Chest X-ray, PA view. Patient: 31 years old, sex F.
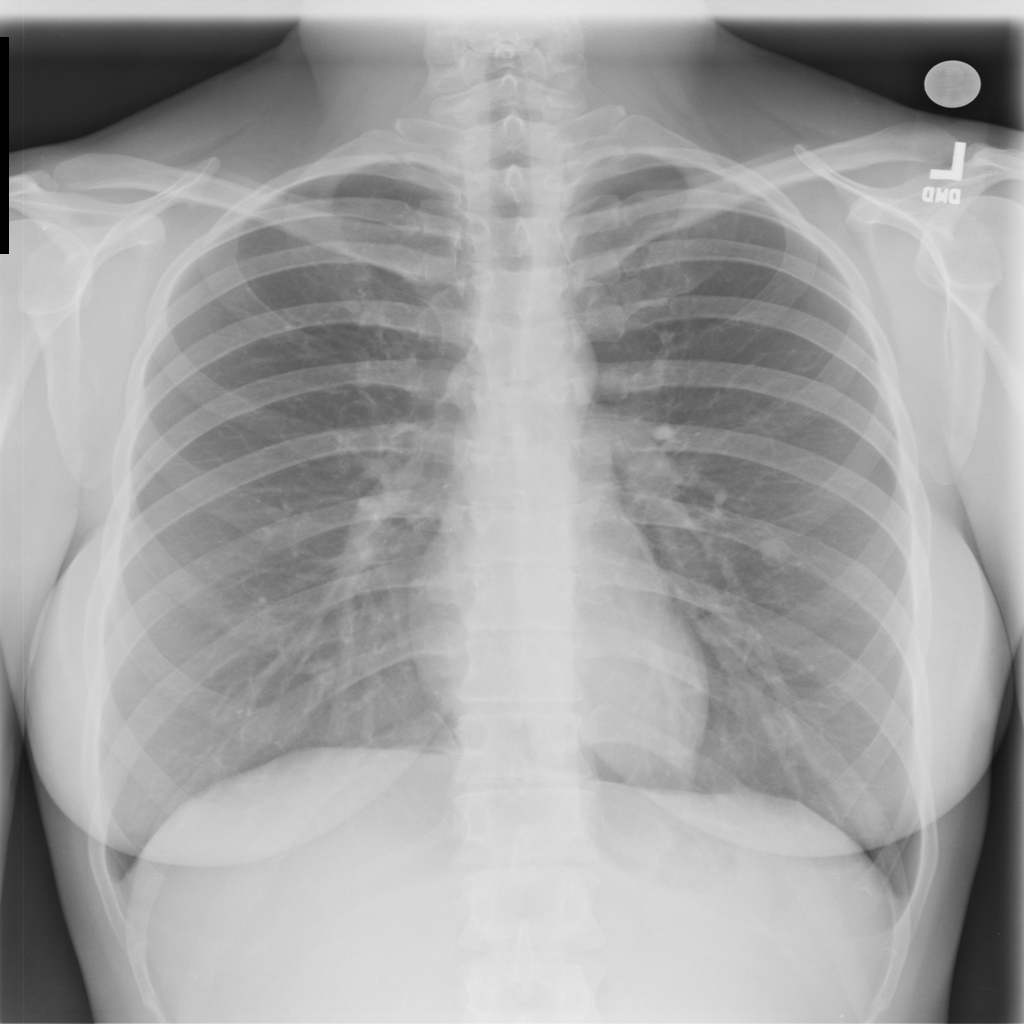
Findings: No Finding